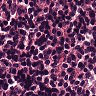
Metastatic tissue present: no